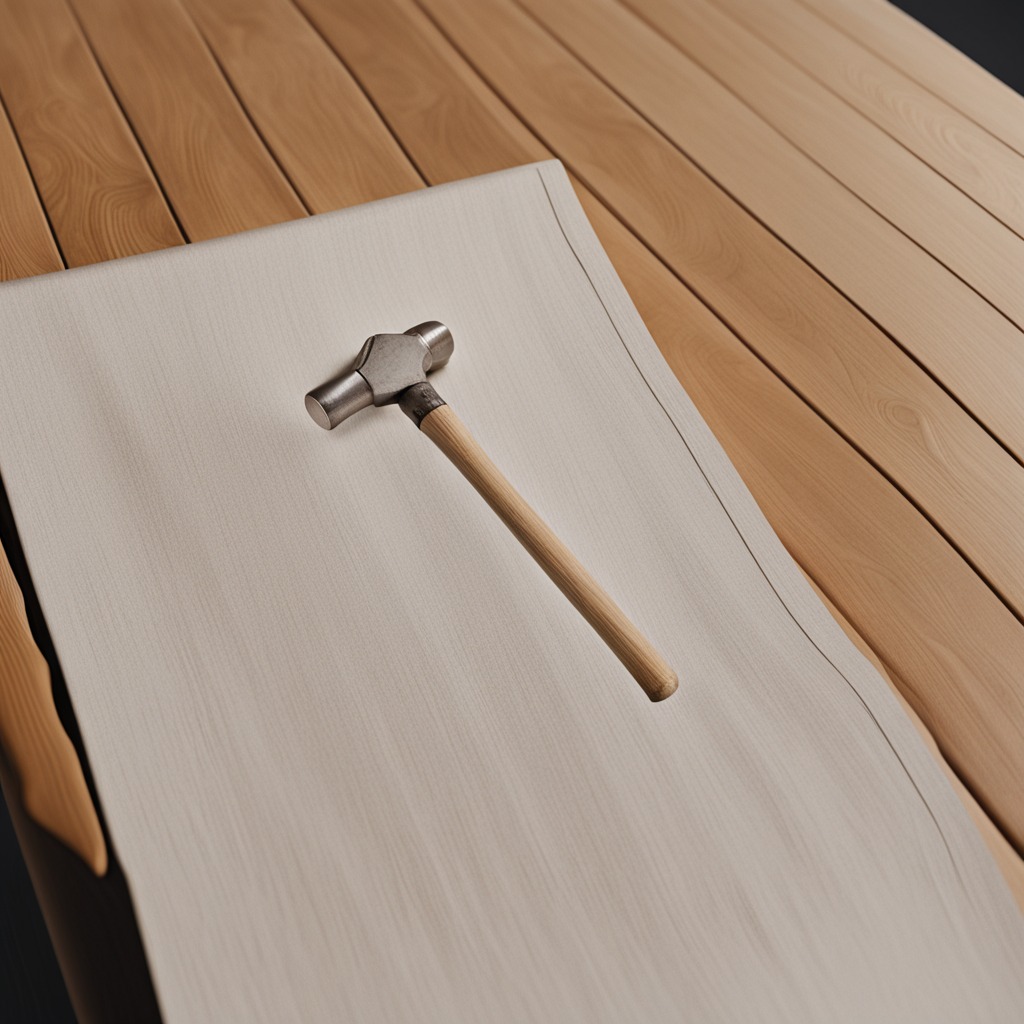
A hammer lies on a wooden table in an outdoor workshop during daytime bright natural light soft shadows worn but beneath the cloth.